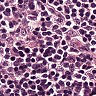
Metastatic tissue present: no